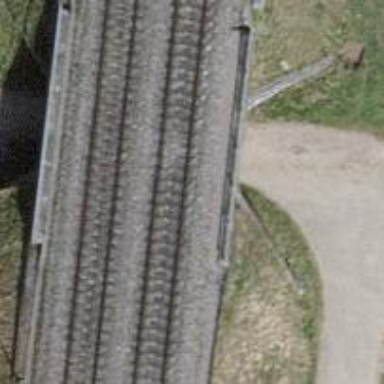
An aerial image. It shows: Single-track railway with electrified contact lines.